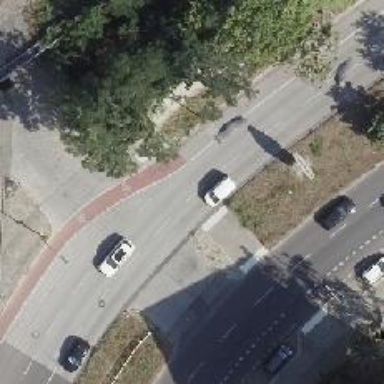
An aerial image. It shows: Unmarked crossing on asphalt footway.